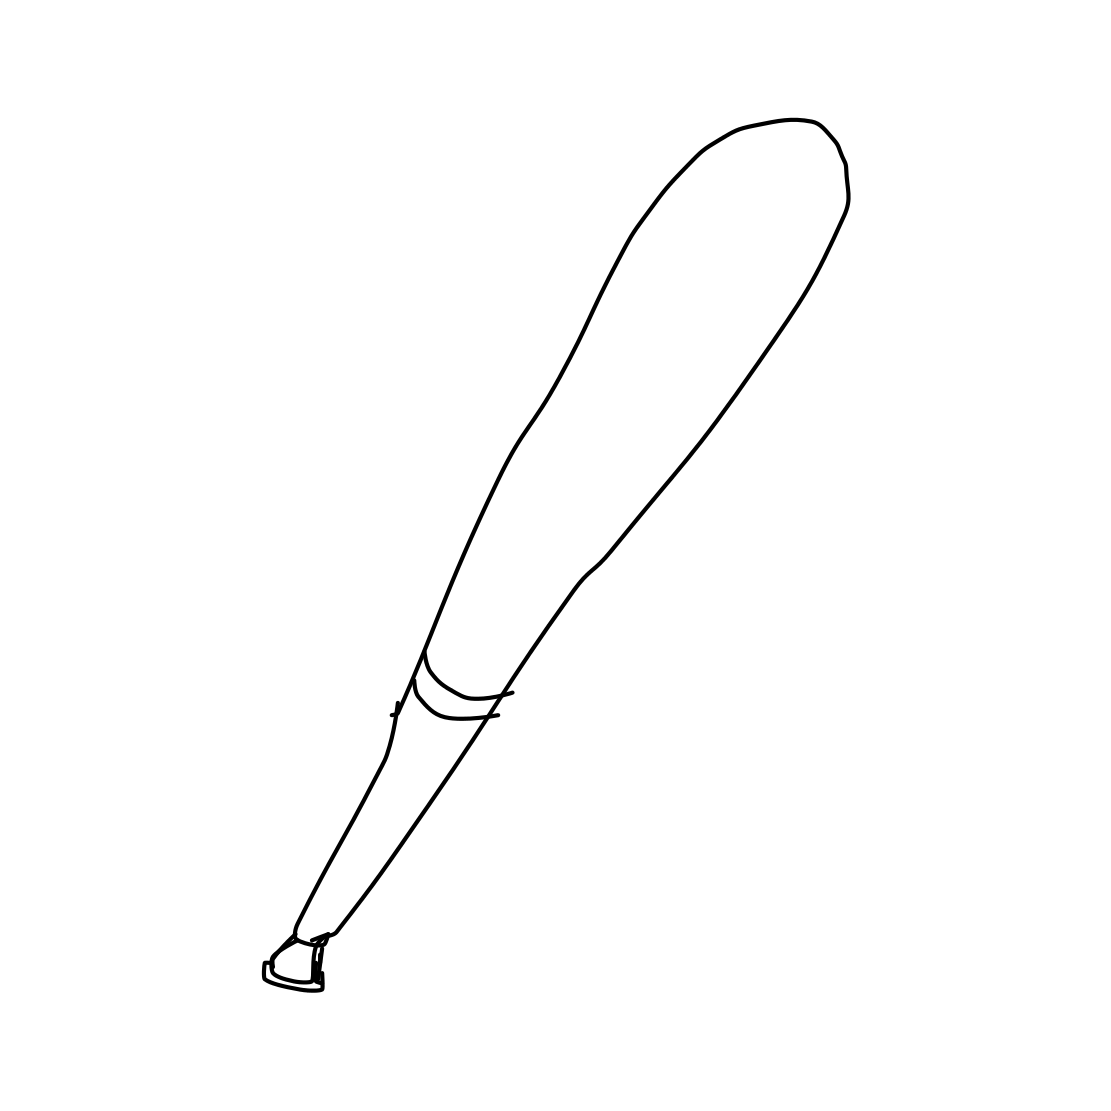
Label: baseball bat